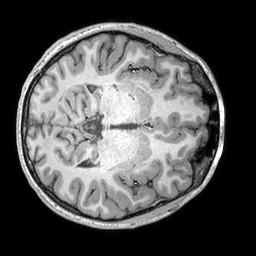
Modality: T1w
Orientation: axial
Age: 20
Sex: male
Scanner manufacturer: siemens
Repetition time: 2.25 s
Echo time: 0.00302 s